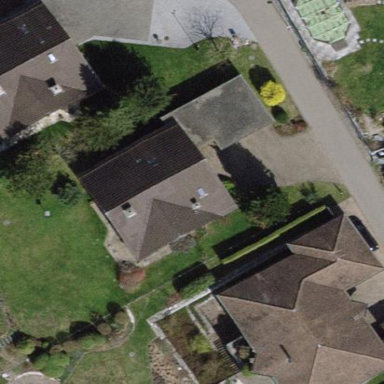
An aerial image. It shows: Detached building.